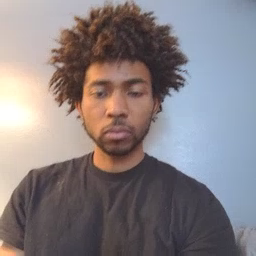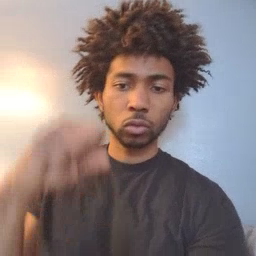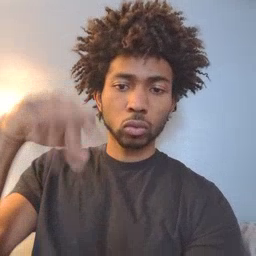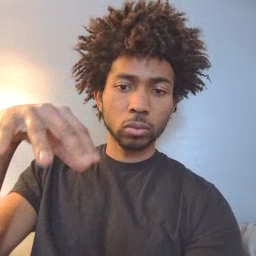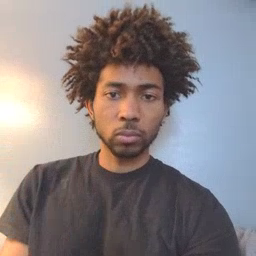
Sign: drop